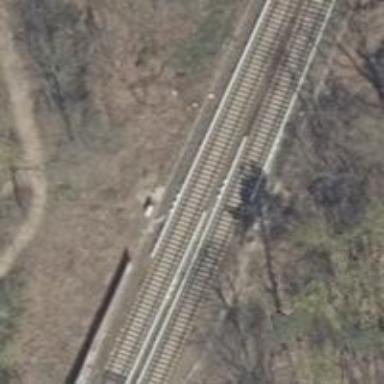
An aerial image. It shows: Railway crossover.